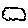
Label: cloud